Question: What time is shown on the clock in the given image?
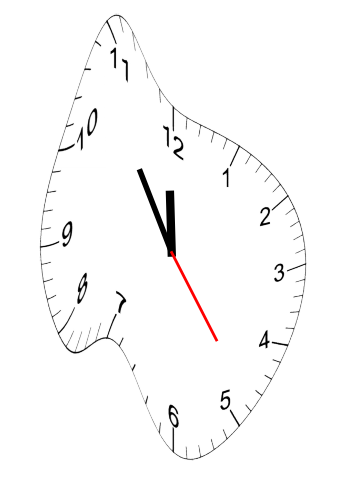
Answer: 11:54:24